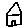
Label: house